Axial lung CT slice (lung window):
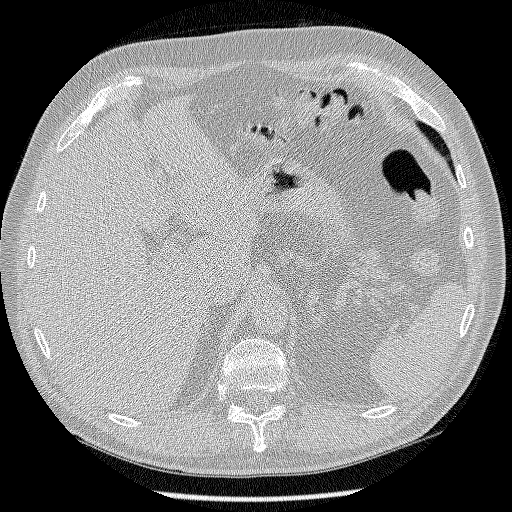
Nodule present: no